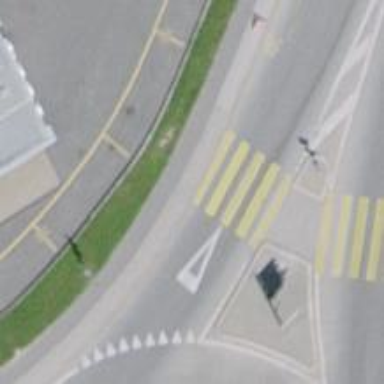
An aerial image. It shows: Zebra crossing on the road.